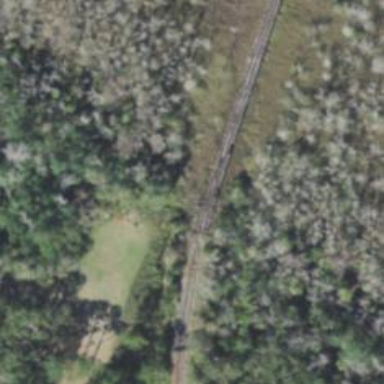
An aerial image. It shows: Disused railway bridge.